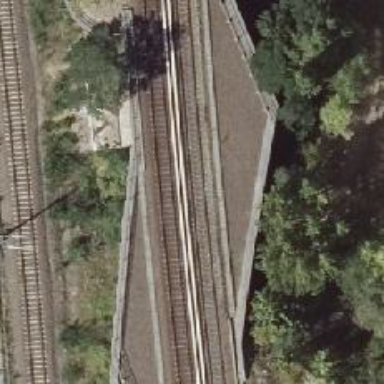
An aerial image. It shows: Railway tunnel with overhead electrified contact lines.